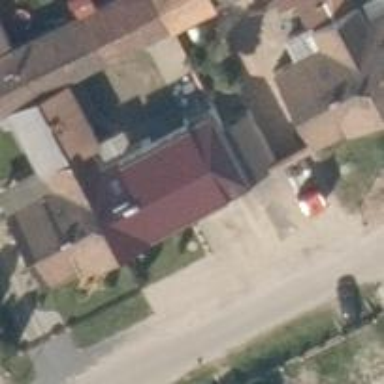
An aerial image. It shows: Simple and straightforward house.